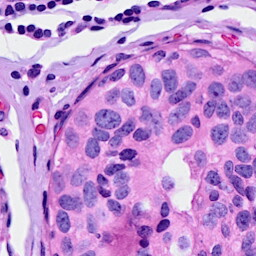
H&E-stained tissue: Breast